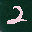
Label: 2